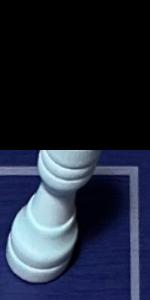
Label: Rook_White